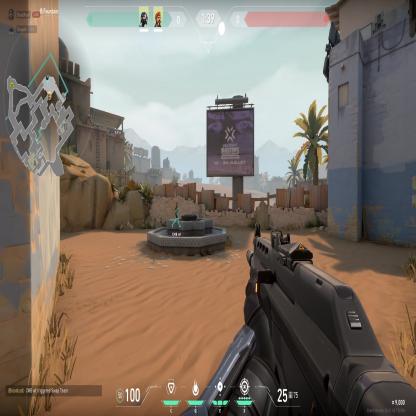
Label: teammate